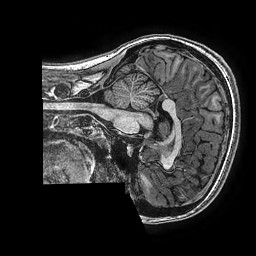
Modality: T1w
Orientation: sagittal
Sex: female
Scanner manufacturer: ge
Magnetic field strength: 3 T
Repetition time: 0.00766 s
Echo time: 0.003476 s